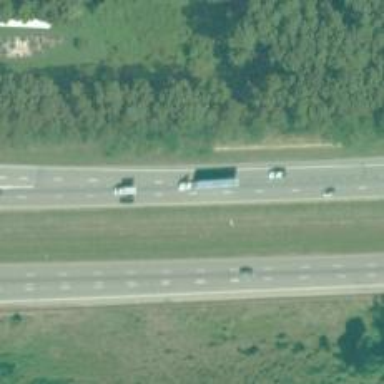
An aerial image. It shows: Motorway junction.